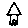
Label: house